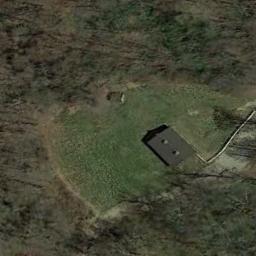
Label: residential